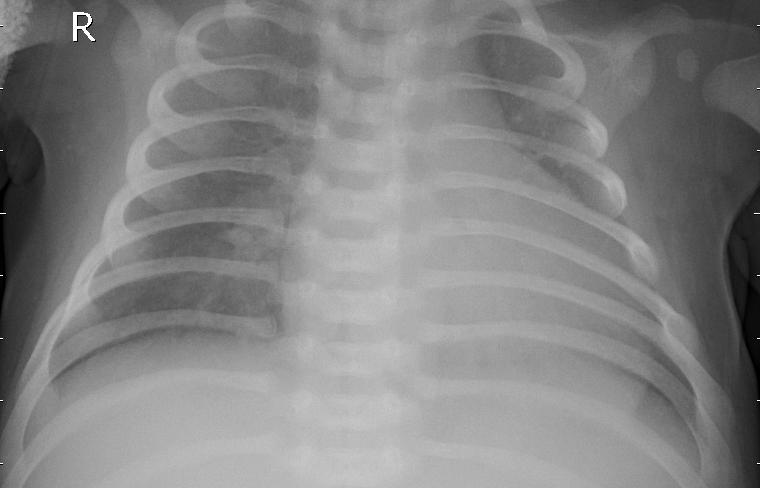
Diagnosis: PNEUMONIA